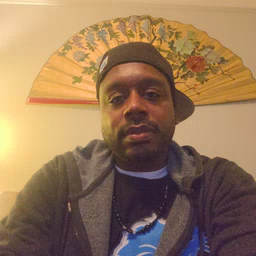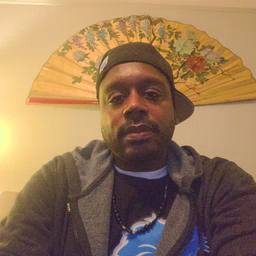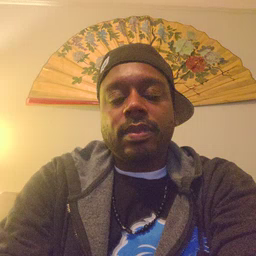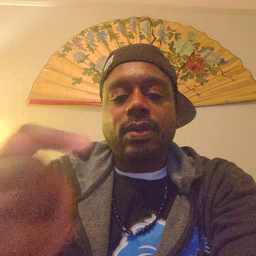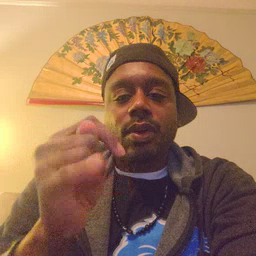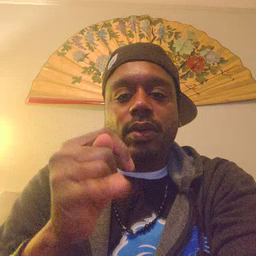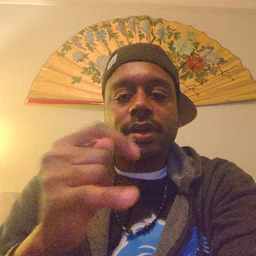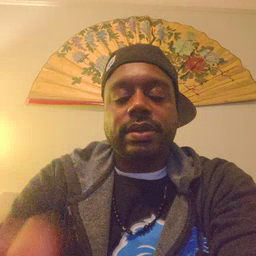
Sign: toy